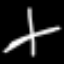
Label: line